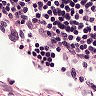
Metastatic tissue present: no